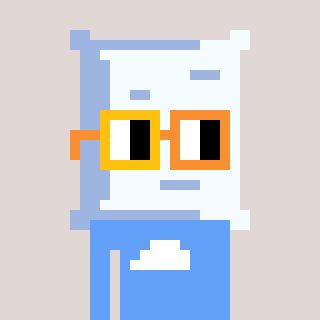
a pixel art character with square yellow and orange glasses, a pillow-shaped head and a blue-colored body on a warm background